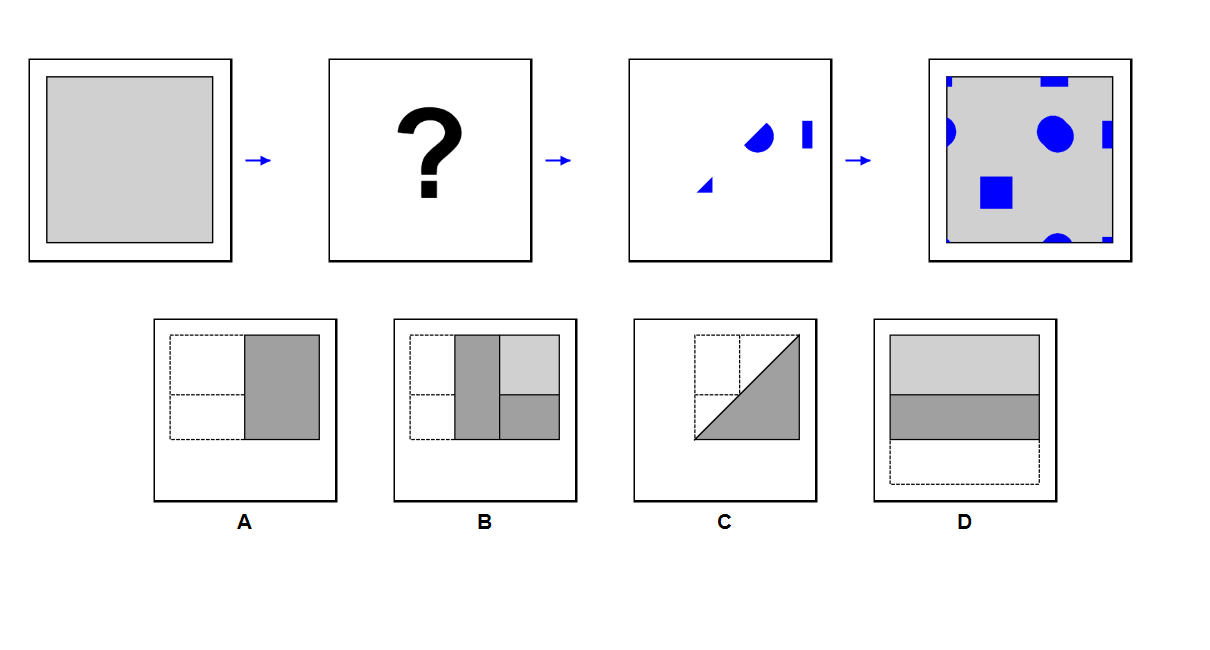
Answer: A